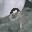
Label: 9